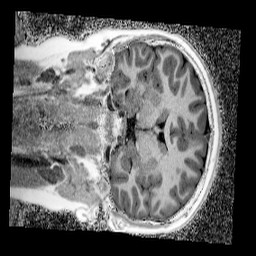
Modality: UNIT1_denoised
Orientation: coronal
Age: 10
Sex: male
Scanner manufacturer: siemens
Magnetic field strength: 3 T
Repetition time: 4 s
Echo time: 0.00299 s